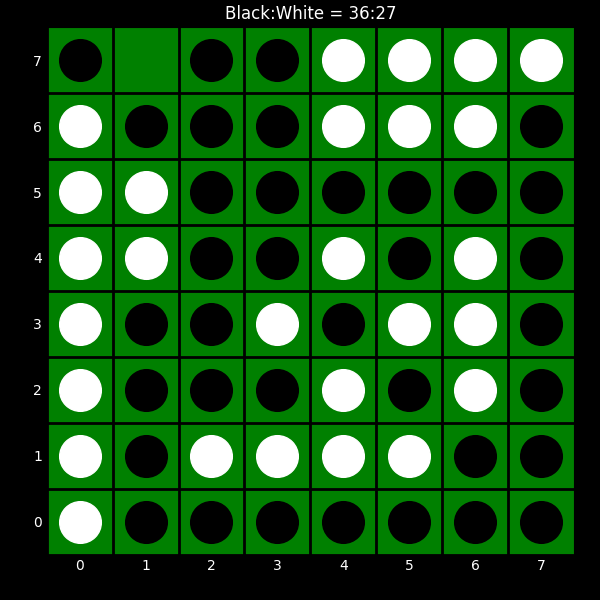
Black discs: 36
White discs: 27